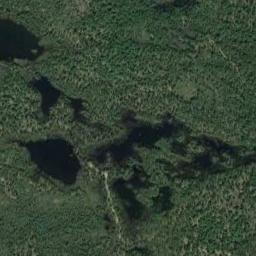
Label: wetland